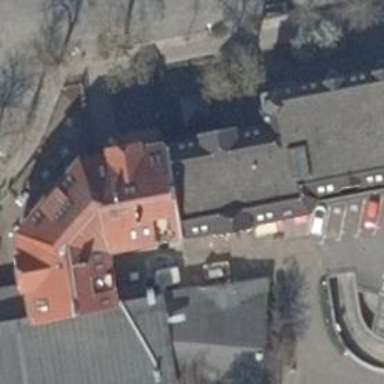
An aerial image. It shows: Building.